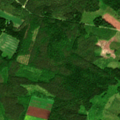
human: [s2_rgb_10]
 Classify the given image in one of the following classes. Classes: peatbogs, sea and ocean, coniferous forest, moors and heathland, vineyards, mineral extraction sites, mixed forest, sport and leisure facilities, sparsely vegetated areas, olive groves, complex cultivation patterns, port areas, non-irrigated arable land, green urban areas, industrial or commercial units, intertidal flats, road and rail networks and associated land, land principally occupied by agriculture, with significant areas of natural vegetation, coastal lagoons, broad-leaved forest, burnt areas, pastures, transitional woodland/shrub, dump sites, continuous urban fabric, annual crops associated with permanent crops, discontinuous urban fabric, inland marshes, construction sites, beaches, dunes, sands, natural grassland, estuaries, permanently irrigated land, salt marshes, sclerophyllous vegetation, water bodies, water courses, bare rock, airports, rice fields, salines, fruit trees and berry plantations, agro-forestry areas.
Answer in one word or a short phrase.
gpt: non-irrigated arable land, coniferous forest, mixed forest